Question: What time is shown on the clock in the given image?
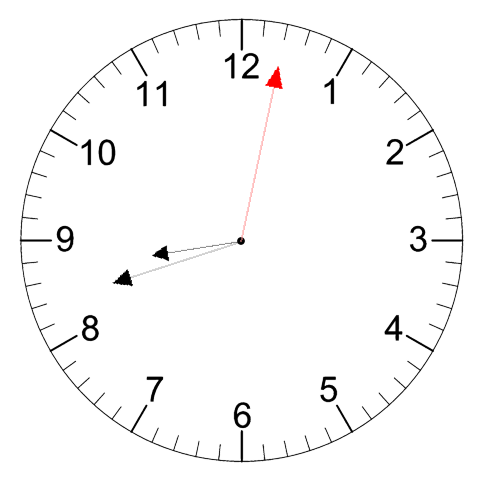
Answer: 08:42:02